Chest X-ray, PA view. Patient: 60 years old, sex M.
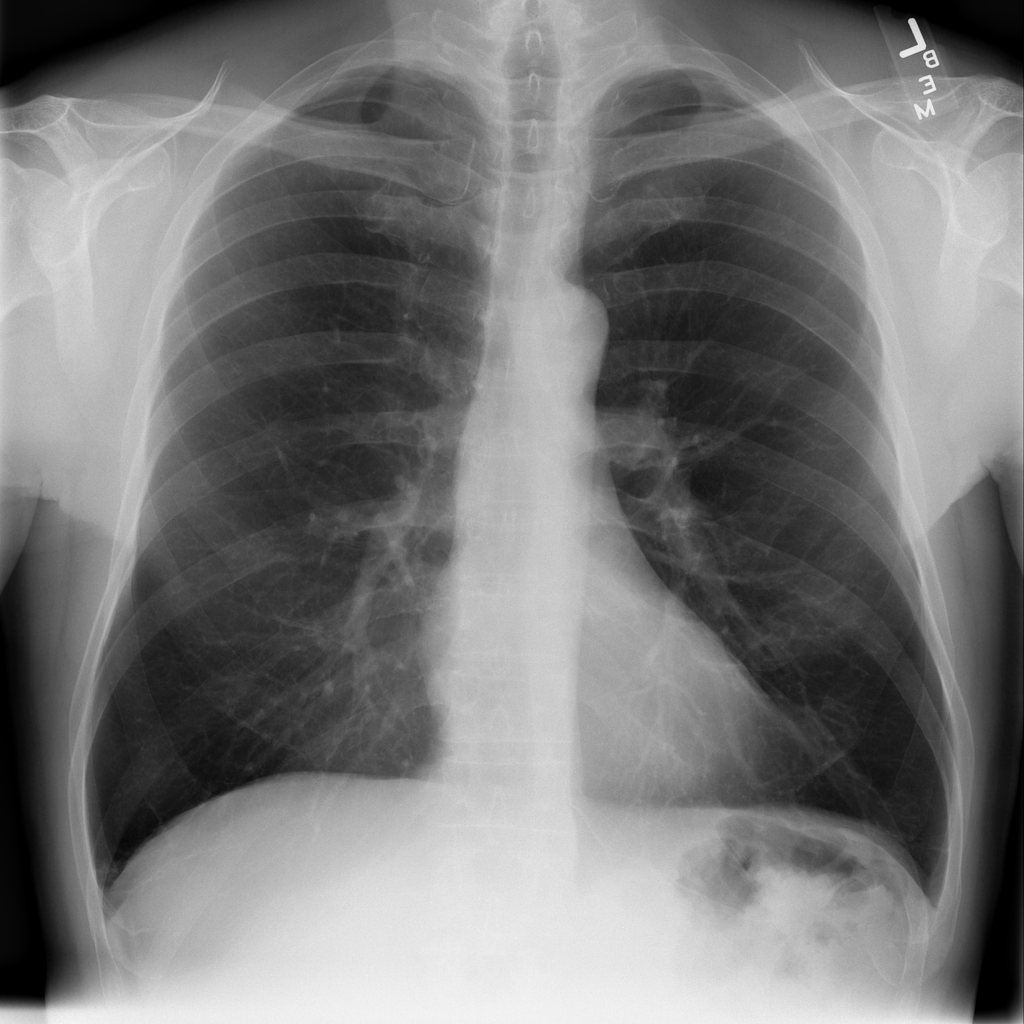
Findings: No Finding